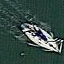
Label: civil